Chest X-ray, AP view. Patient: 57 years old, sex M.
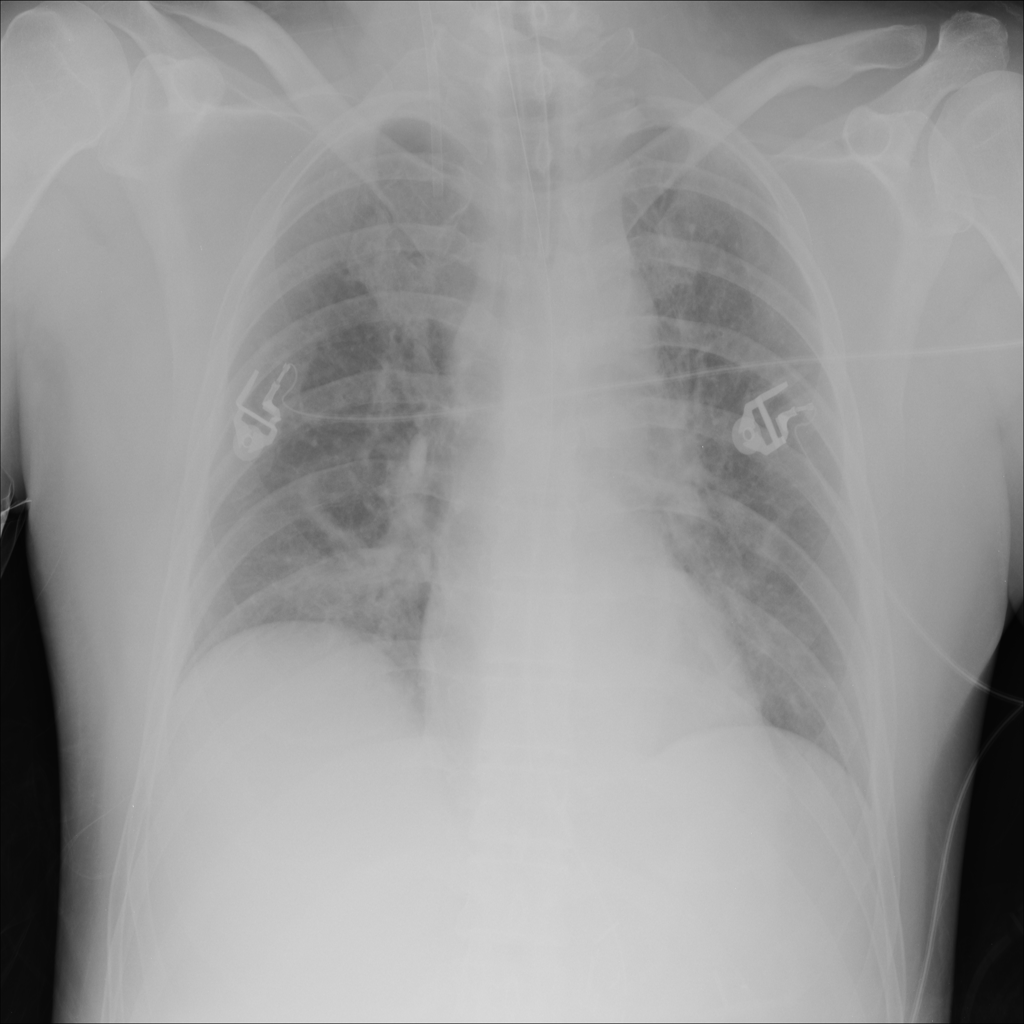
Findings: No Finding